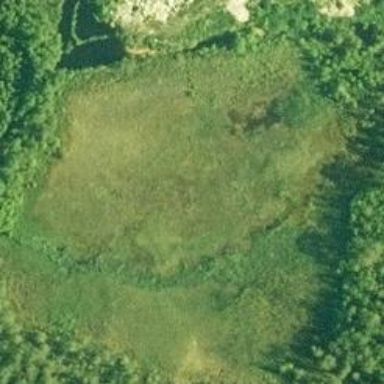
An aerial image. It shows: Marshy wetland area.